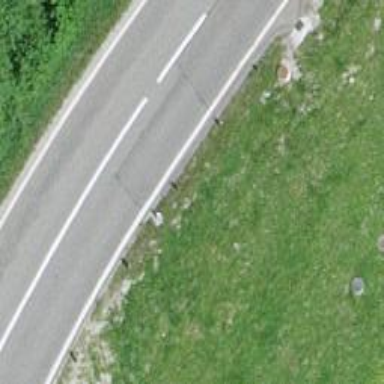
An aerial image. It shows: Secondary road with asphalt surface.